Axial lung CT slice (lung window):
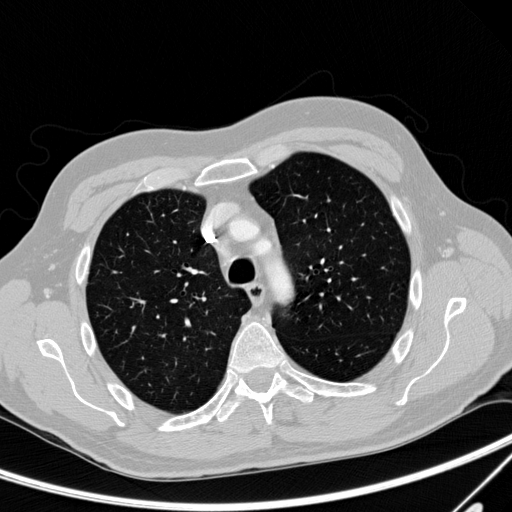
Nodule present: no